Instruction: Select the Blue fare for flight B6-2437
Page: flights
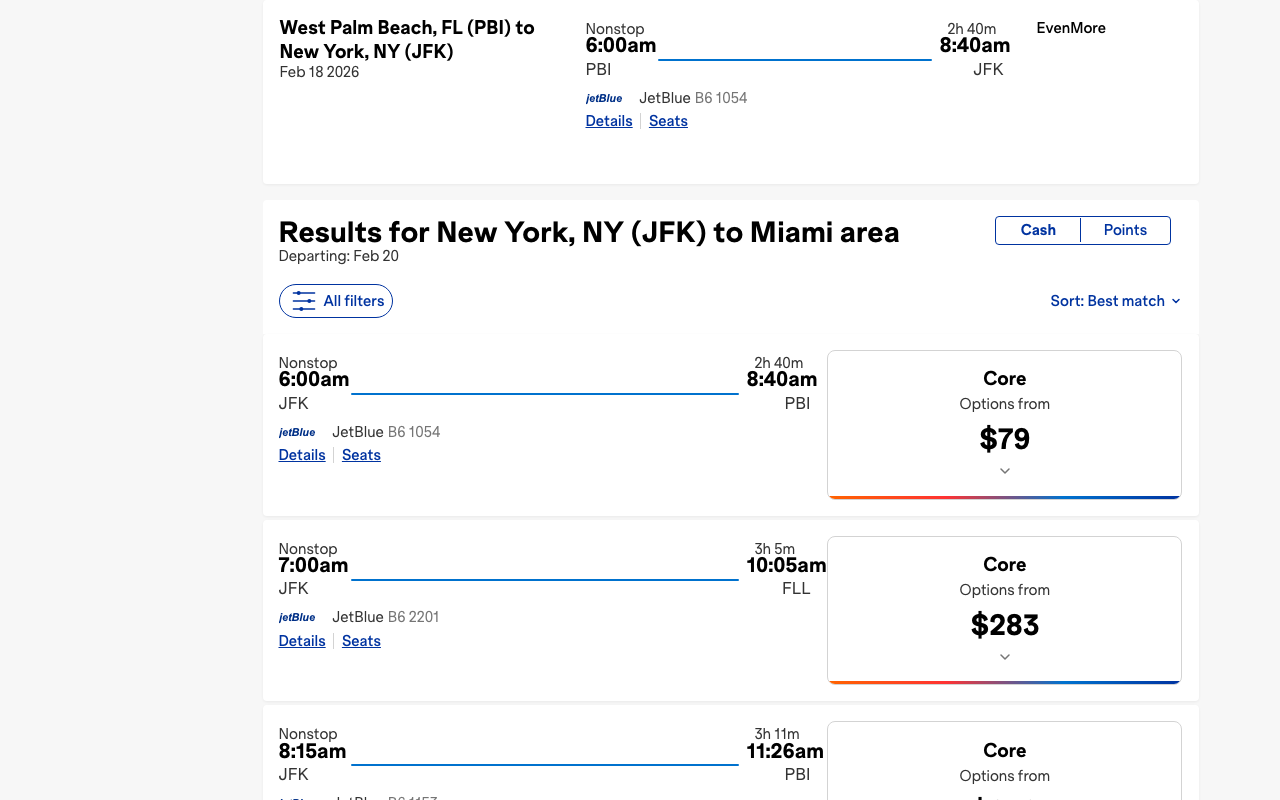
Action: click